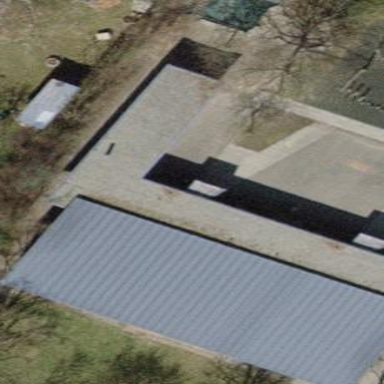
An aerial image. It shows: Kindergarten building.